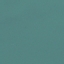
Land use / land cover: SeaLake